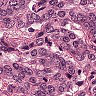
Metastatic tissue present: yes